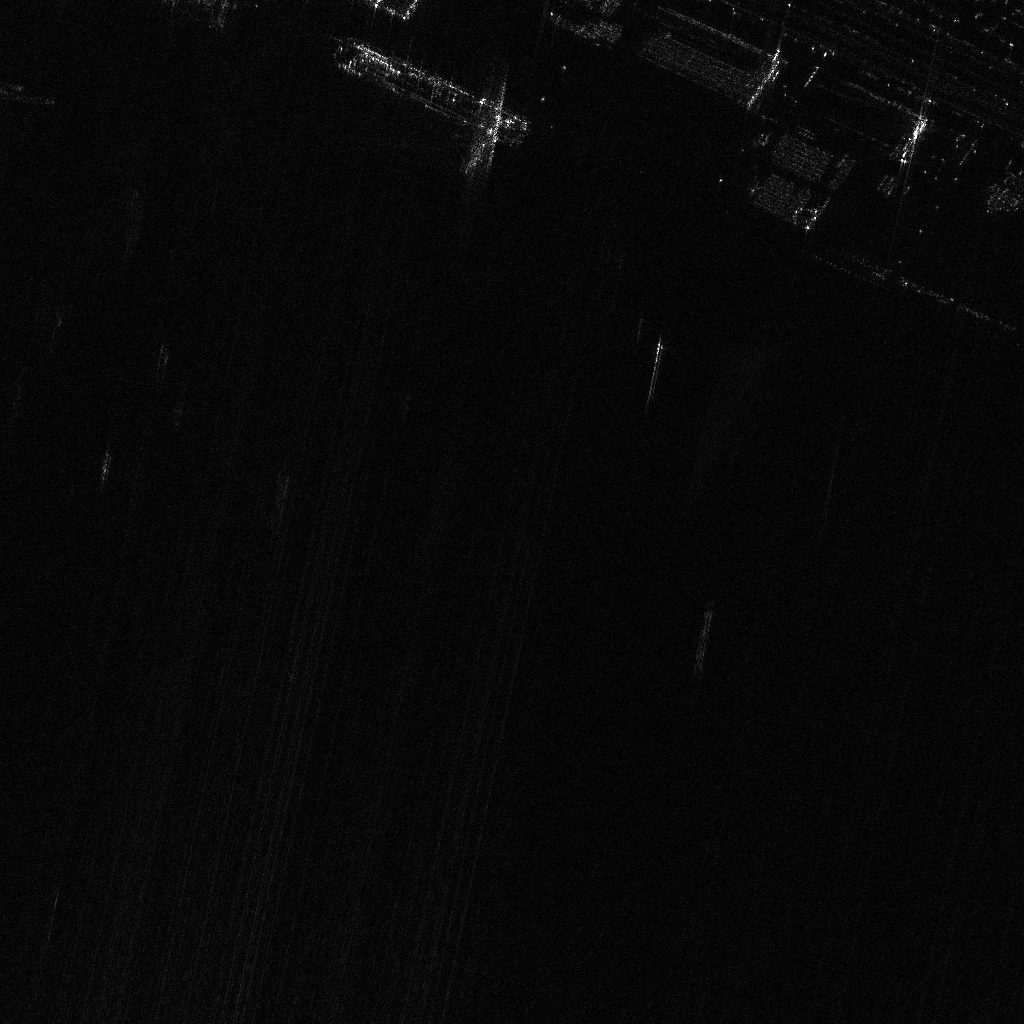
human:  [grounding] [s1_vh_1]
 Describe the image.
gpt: In the satellite image, there is  <ref>1 medium ore-oil </ref> <box>[[32, 6, 52, 10, 25]]</box> located at top.